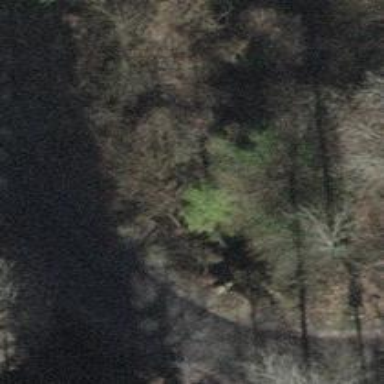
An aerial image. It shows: Culvert tunnel.